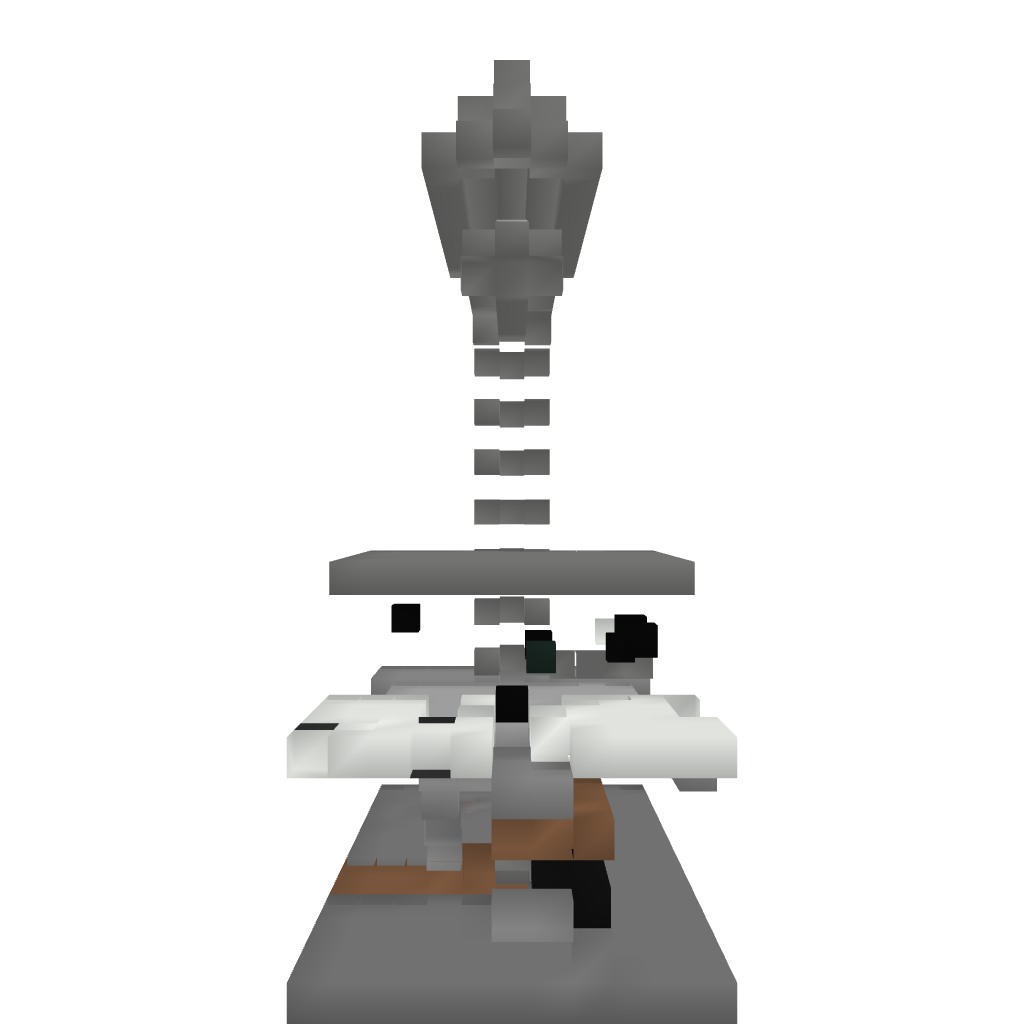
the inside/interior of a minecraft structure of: skeleton grinder